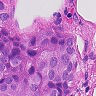
Metastatic tissue present: yes